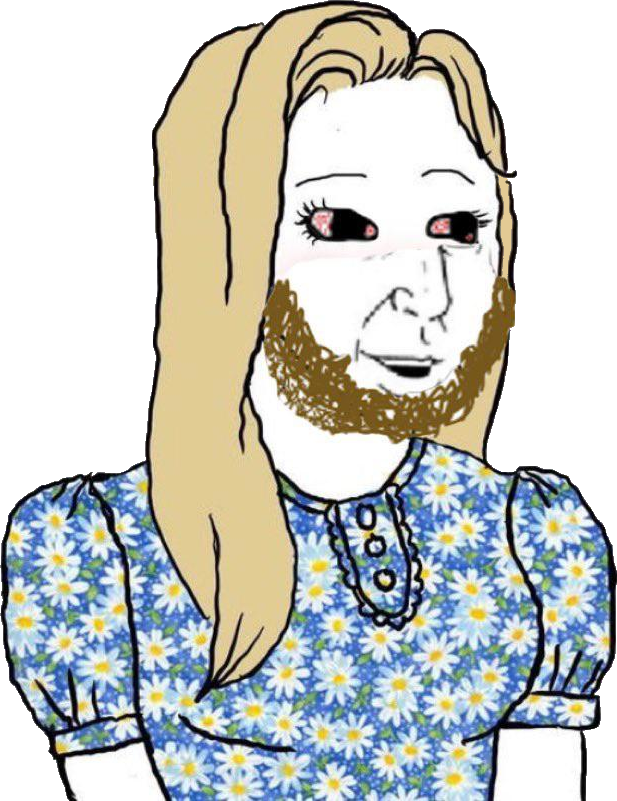
Label: 5_Trad_Wife